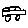
Label: car